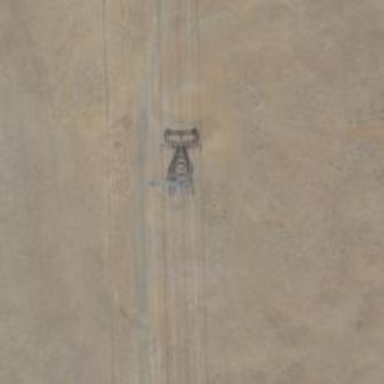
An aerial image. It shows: Power tower.